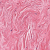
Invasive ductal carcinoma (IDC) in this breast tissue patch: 0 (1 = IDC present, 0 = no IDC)